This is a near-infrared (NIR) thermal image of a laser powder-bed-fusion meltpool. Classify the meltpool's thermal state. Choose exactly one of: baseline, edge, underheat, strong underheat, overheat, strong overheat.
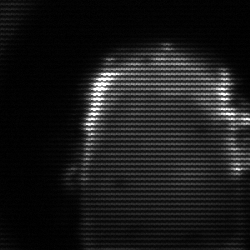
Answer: baseline